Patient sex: M
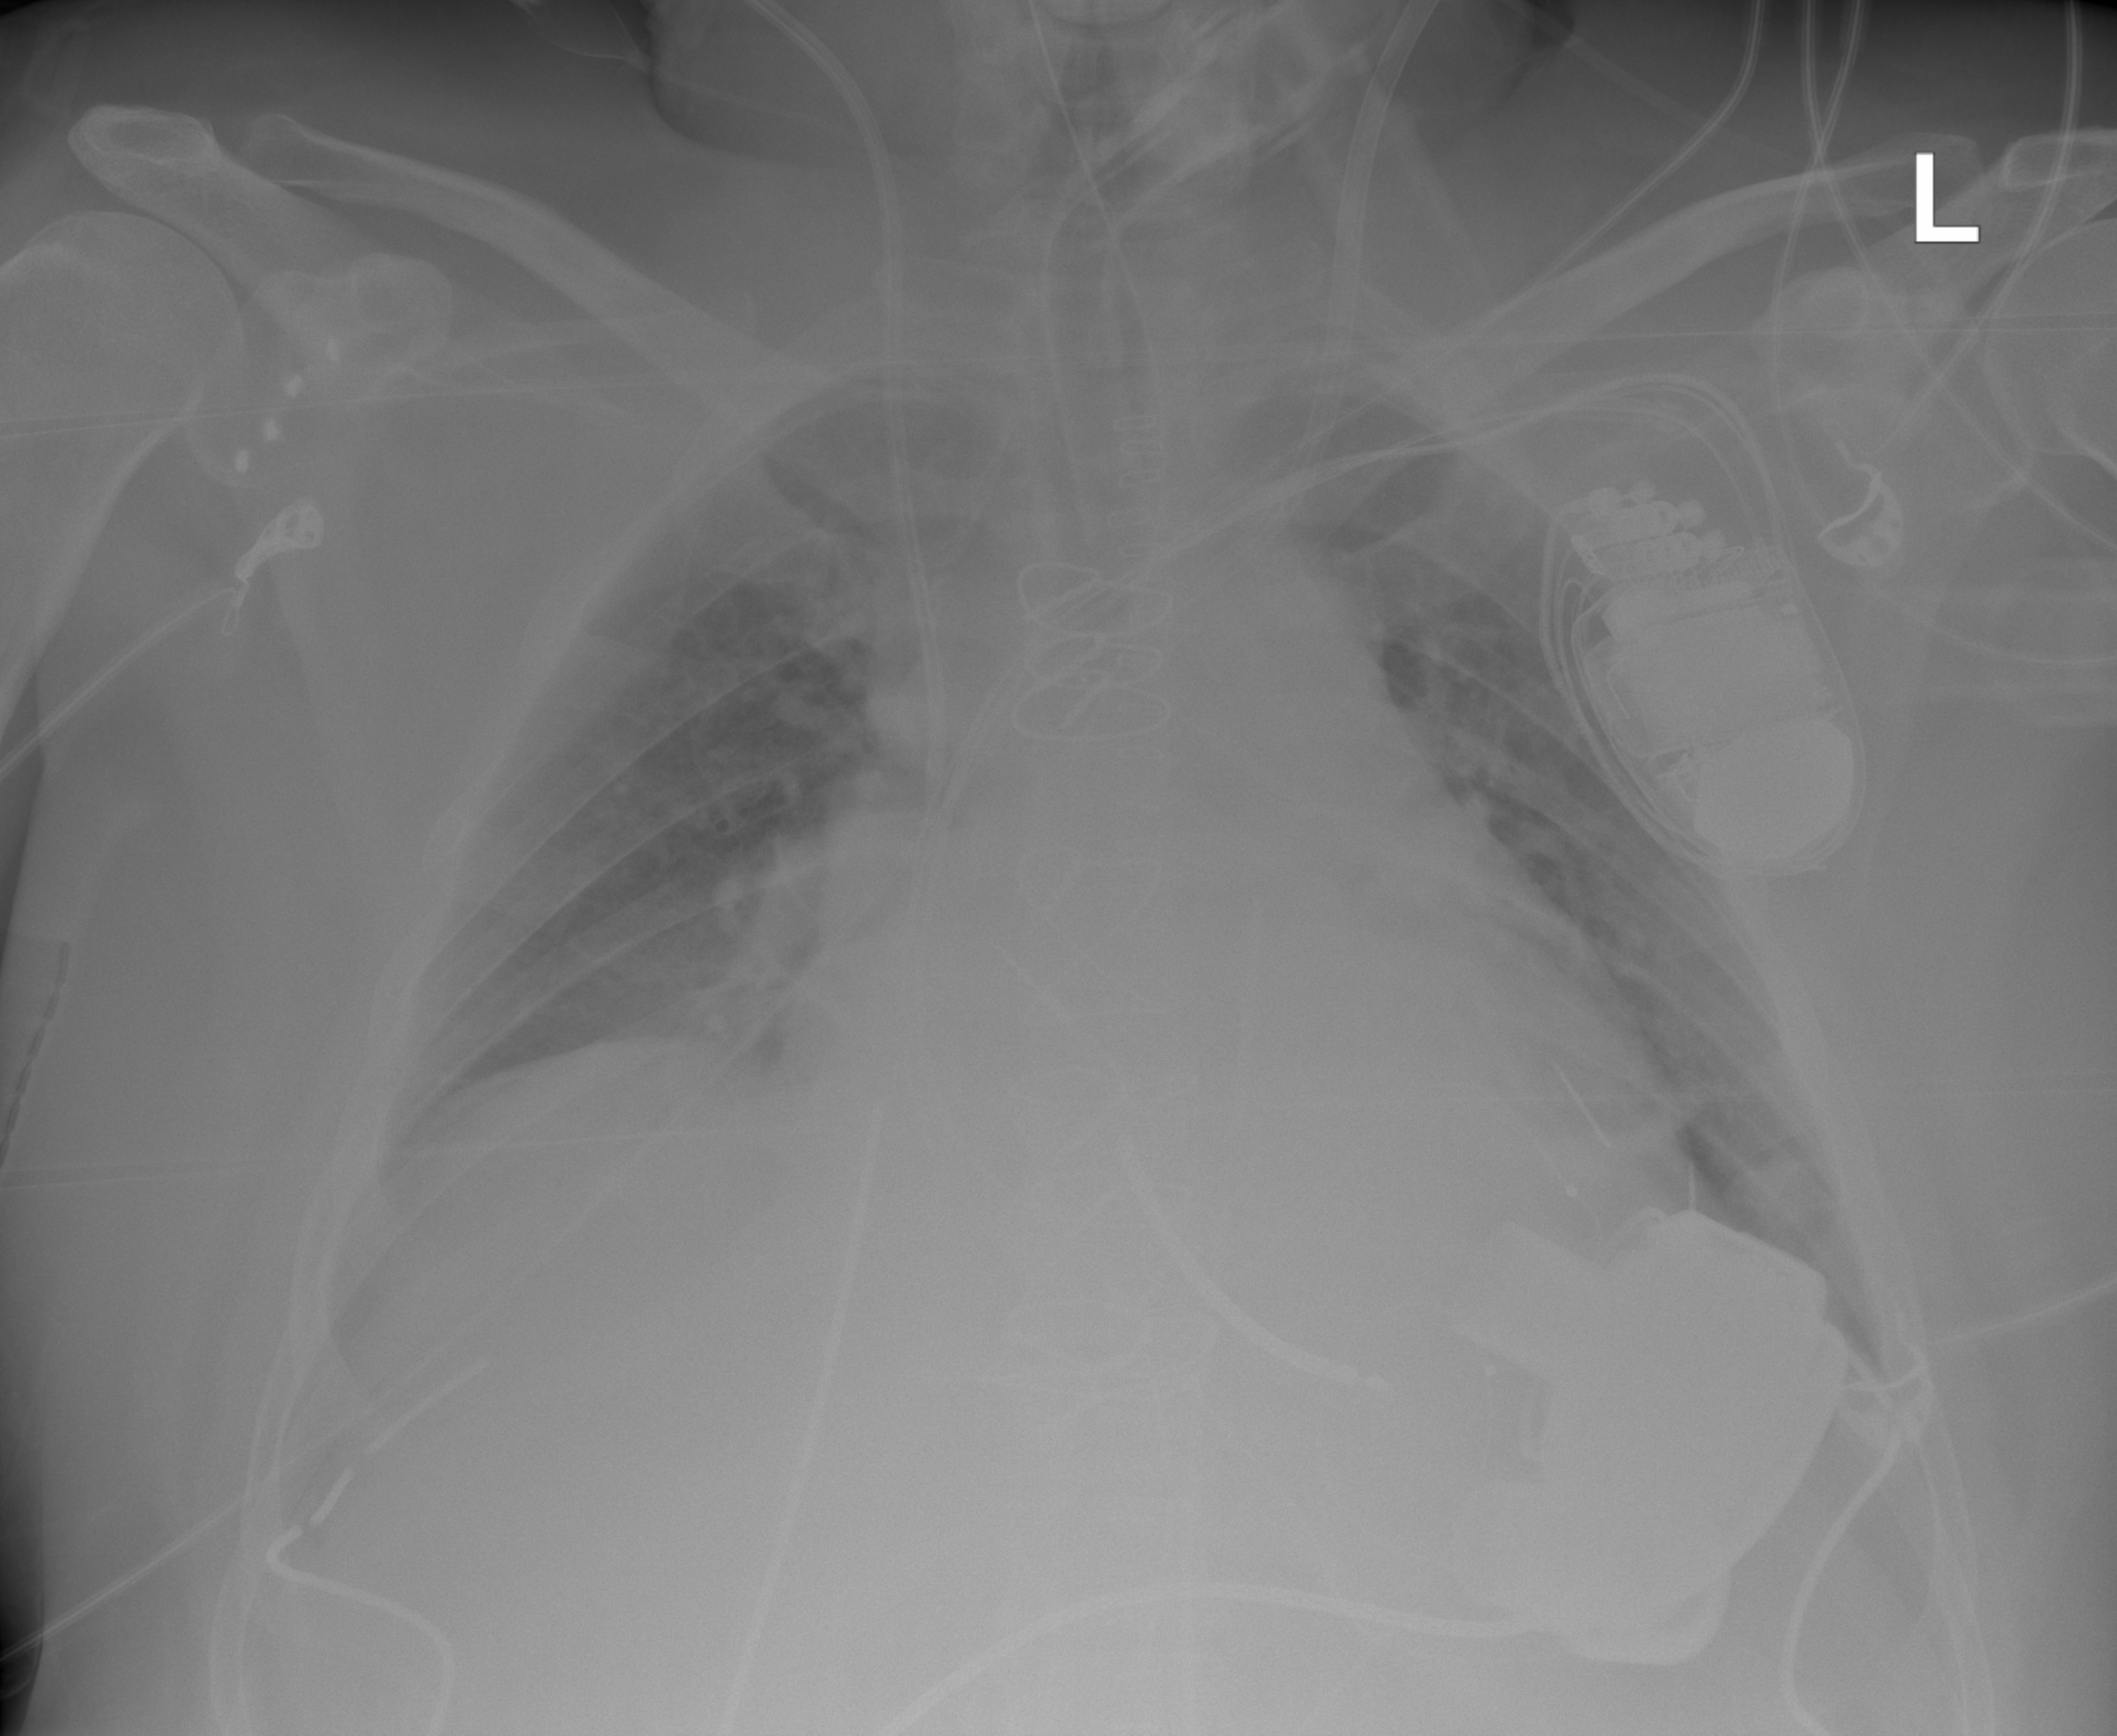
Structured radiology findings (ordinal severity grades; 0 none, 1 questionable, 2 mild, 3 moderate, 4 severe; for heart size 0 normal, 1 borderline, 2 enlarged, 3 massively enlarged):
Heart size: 2
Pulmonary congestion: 2
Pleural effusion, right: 2
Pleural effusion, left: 0
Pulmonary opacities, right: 0
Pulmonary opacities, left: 0
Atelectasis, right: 2
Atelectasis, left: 2